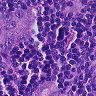
Metastatic tissue present: yes